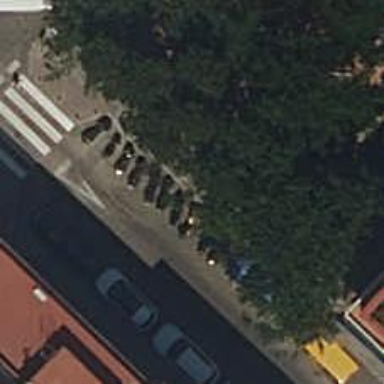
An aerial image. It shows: Motorcycle parking facility.